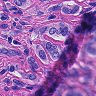
Metastatic tissue present: yes